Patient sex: F
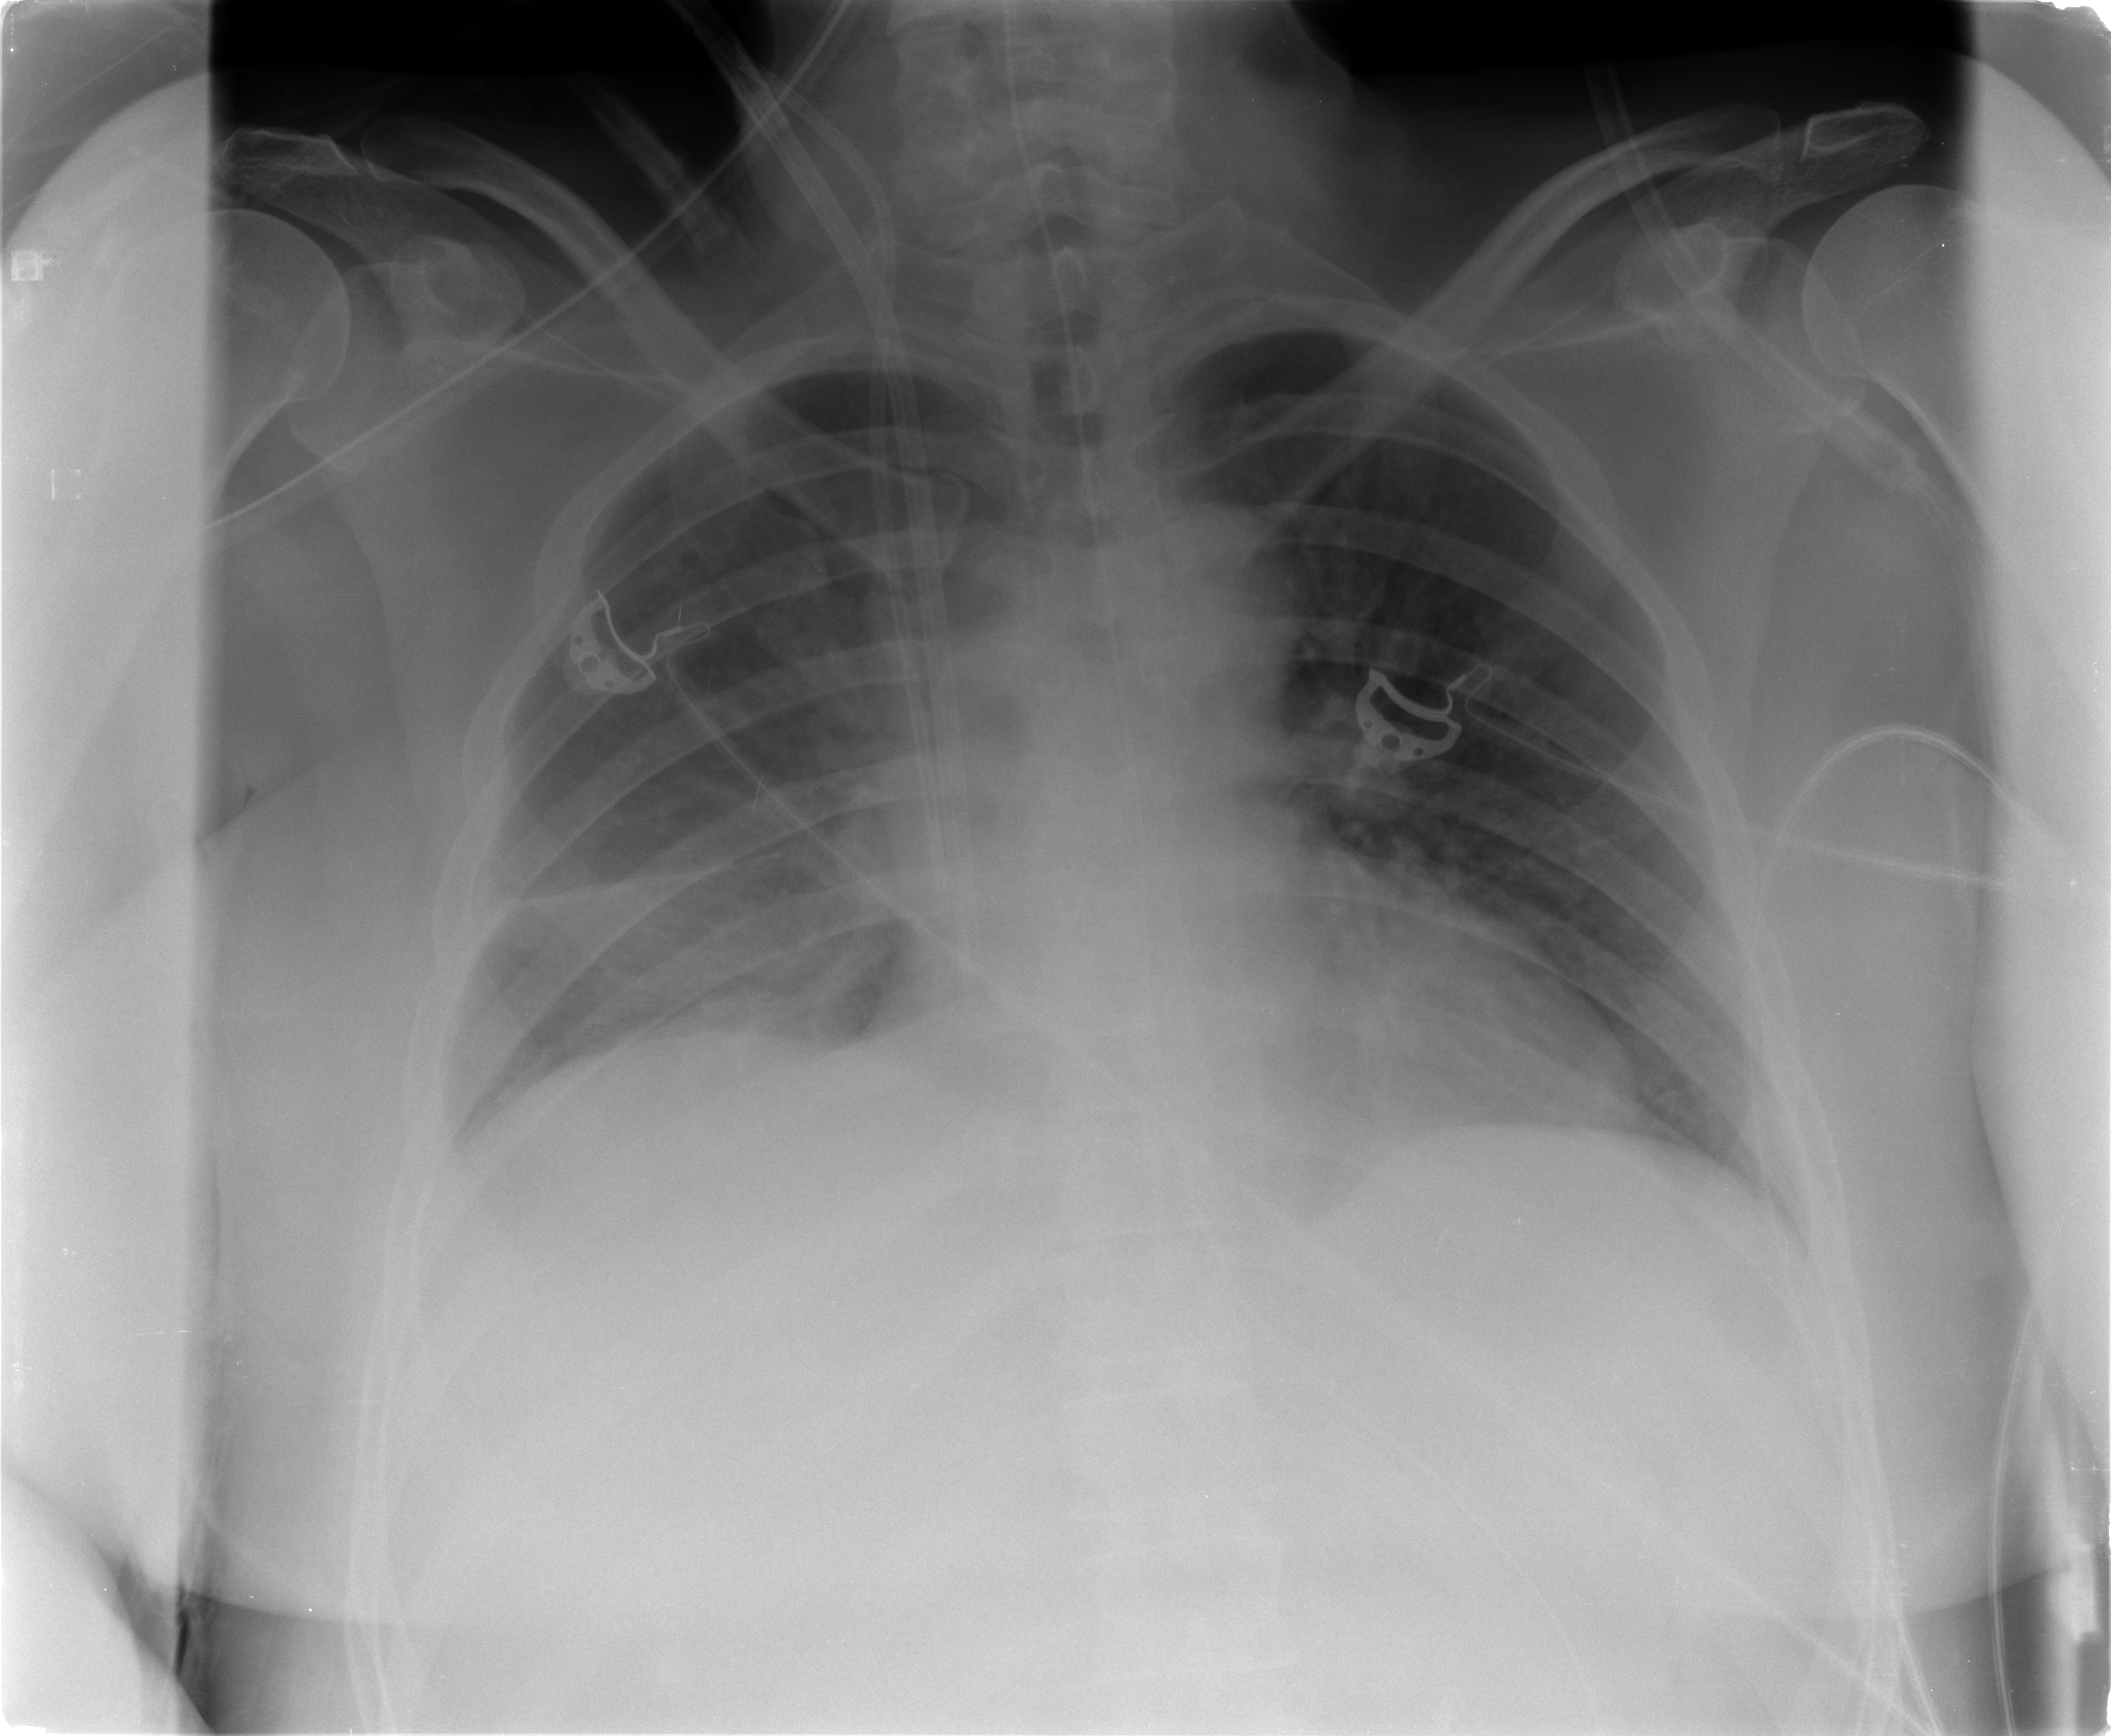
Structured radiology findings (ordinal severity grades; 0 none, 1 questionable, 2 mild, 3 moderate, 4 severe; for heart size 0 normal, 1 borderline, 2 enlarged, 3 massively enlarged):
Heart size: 0
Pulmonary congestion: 2
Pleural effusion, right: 1
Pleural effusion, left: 0
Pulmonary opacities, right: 0
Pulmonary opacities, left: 0
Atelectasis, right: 2
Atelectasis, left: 0